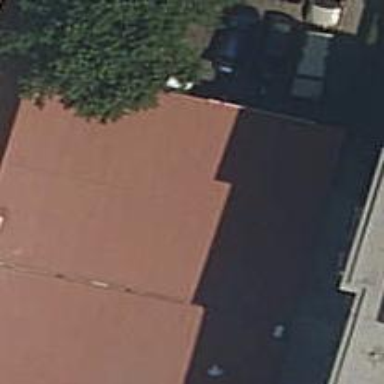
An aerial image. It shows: Car repair shop.